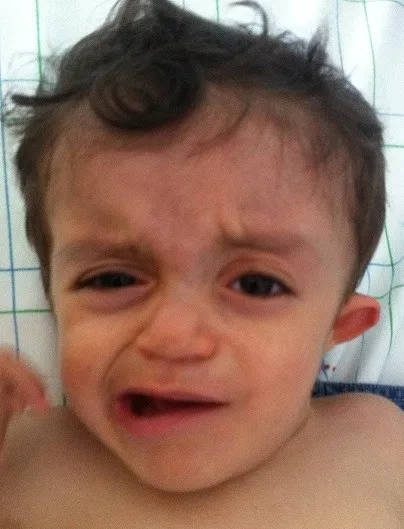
facial features in CHARGE syndrome.
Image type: medical_photograph (oral_photograph)